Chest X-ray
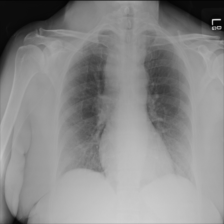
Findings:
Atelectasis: negative
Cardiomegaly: negative
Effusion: negative
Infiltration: negative
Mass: negative
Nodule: negative
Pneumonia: negative
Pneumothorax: negative
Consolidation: negative
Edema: negative
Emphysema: negative
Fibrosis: negative
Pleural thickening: negative
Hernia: negative